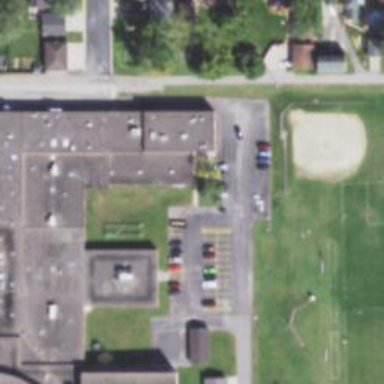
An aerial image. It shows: Asphalt service road designated for school use.